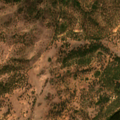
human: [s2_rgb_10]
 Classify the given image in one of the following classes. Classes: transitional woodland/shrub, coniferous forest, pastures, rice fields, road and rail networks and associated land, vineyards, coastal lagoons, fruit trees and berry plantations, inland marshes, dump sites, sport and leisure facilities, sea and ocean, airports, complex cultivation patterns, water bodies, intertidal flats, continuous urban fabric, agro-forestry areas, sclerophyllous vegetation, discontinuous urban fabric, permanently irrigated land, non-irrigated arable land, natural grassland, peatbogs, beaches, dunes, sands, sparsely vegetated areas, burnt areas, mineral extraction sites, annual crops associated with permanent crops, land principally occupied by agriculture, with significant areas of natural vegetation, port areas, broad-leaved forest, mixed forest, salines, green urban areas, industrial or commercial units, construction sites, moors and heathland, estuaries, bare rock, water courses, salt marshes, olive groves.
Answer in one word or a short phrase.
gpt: olive groves, agro-forestry areas, broad-leaved forest, mixed forest, transitional woodland/shrub